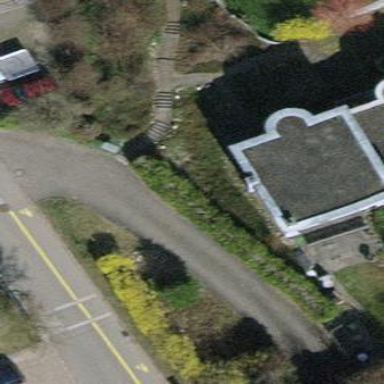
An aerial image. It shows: Terrace building.